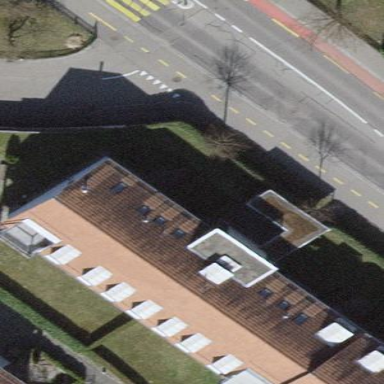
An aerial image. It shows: Gabled roof building with tile roofing. It consists of apartments.